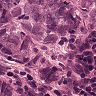
Metastatic tissue present: yes